The plot shows how the frequency content of a bearing vibration signal evolves over time (STFT spectrogram). What is the most likely bearing condition (normal, inner_race, outer_race, ball)?
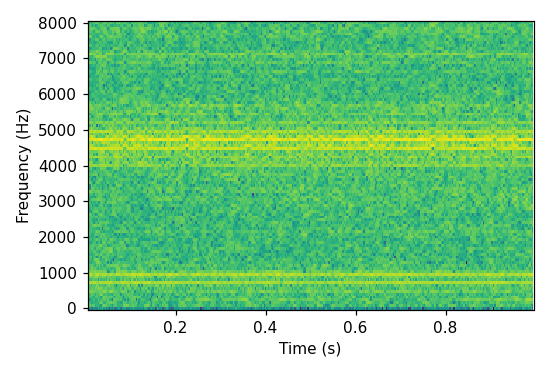
Answer: outer_race